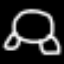
Label: frog